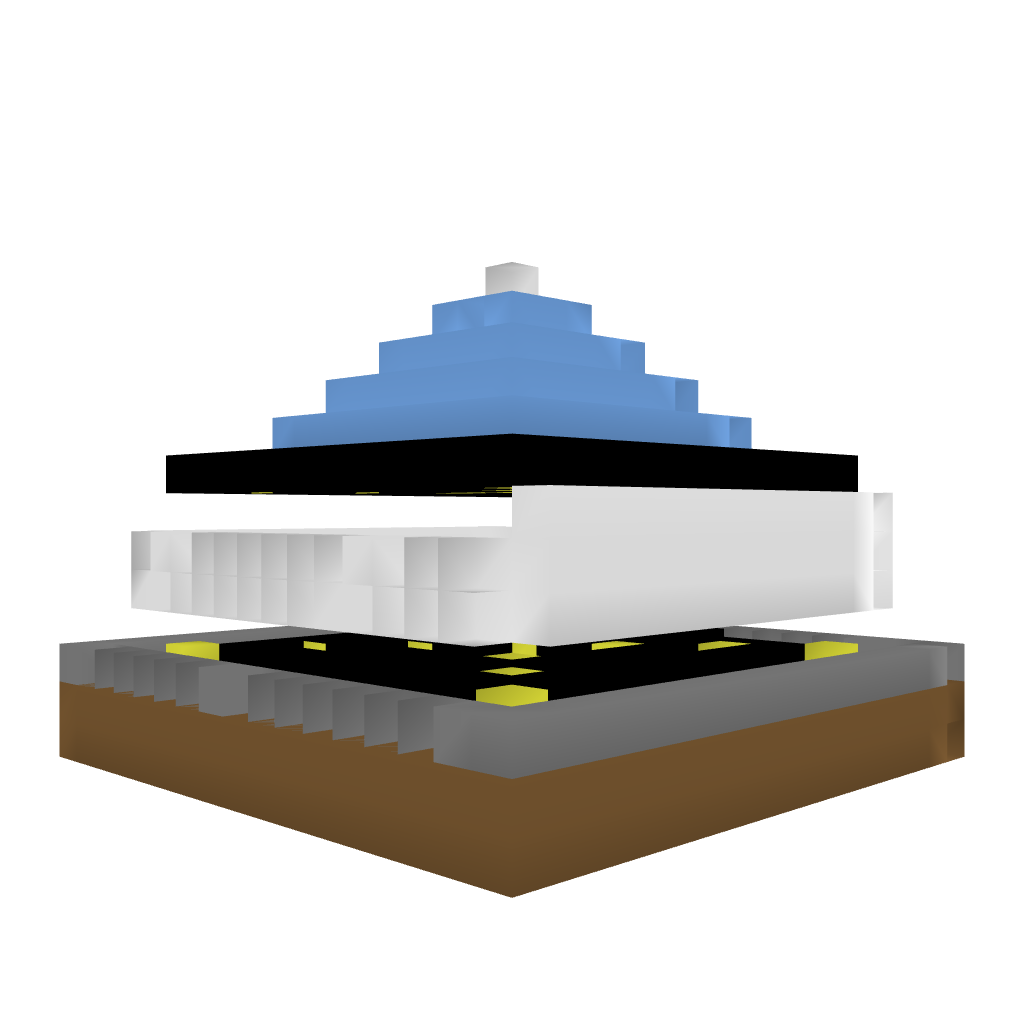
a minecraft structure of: Spawn for server bad low quality